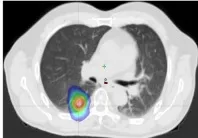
The spatial dose distribution for target and nontarget metastases of the SBRT plan. (B) The dose distribution for the target metastasis located in the right lower lung, with the displayed isodoses ranging from 2250 cGy to 5500 cGy.
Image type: radiology (ct)